Current action and preconditions to check: path_clear

Your task: For each precondition in the list above, predict whether it will hold at this action.

Consider the current scene as observed from the mobile robot's camera, and analyze the predicted future states of all dynamic agents (e.g., people, animals, vehicles, or any moving entities) within the NEXT SECOND.

IMPORTANT: Only answer "very likely" if you are absolutely certain—based on strong, clear evidence—that a dynamic agent will violate the precondition in the predicted future state. Do NOT answer "very likely" for unlikely, ambiguous, or low-probability risks.

Ask yourself for each precondition: Is there a high probability, with clear and convincing evidence, that the predicted future states of any dynamic agent will interfere with the predicted future state of the currently executing action within the NEXT SECOND, causing that precondition to fail?

Assess the risk level based on these predictions. Use "likely" or "very likely" if motions create a clear risk of interference.

Use "neutral" or "improbable" if agents are nearby but their predicted paths are clearly diverging or non-conflicting.

Failure Risk Categories: "very improbable", "improbable", "neutral", "likely", "very likely"

Answer Format: Output ONLY the probability_of_failure value from these categories: "very improbable", "improbable", "neutral", "likely", "very likely"

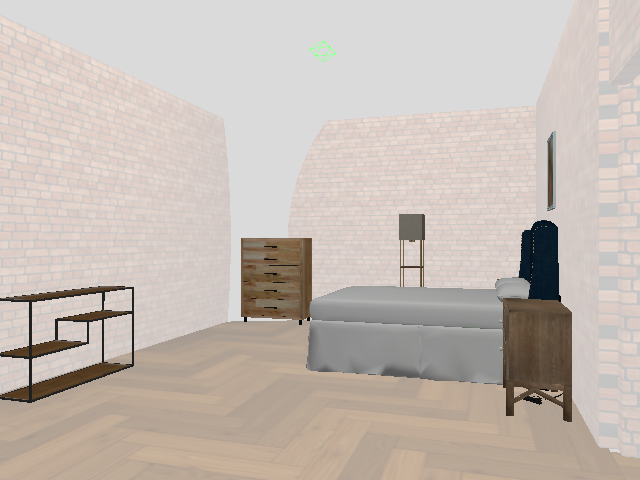

Answer: very improbable